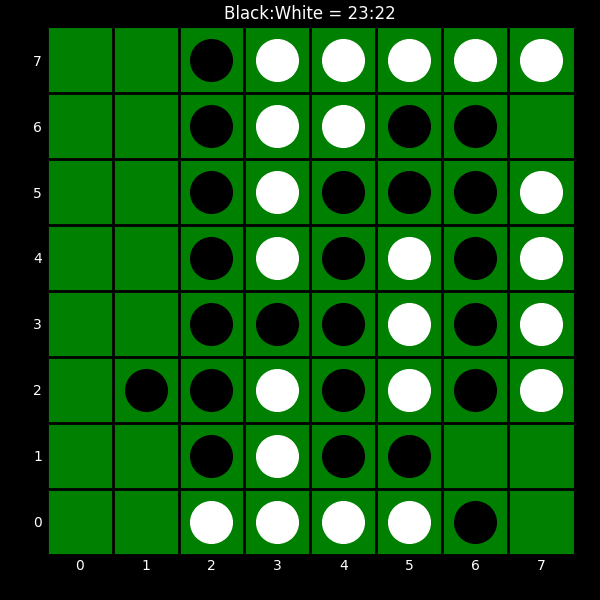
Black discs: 23
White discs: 22